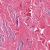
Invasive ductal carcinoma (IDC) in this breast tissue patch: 0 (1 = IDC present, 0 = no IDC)